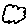
Label: cloud